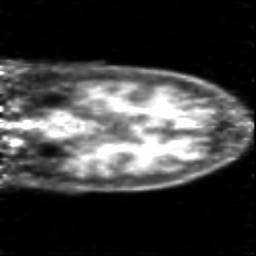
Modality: PET
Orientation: coronal
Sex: male
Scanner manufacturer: siemens